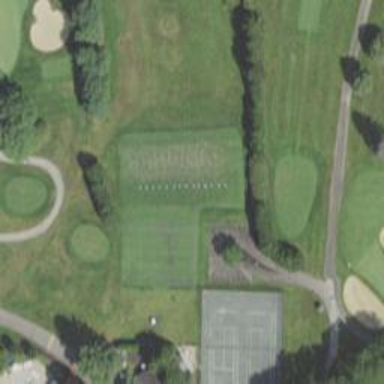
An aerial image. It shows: Grassy area designated for driving range golf.